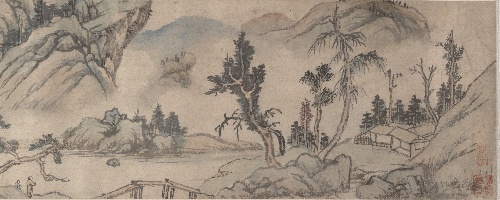
Title: 明  莫是龍 書畫  卷|Landscape
Artist: Mo Shilong|Unidentified artist
Artist bio: Chinese, 1537–1587|
Date: early 20th century, spurious date of 1577
Object type: Handscroll
Classification: Paintings
Medium: Handscroll; ink and color on paper
Culture: China
Dimensions: Image: 8 5/16 x 31 7/8 in. (21.1 x 81 cm)
Department: Asian Art
Credit line: Bequest of John M. Crawford Jr., 1988
Accession year: 1989
Repository: Metropolitan Museum of Art, New York, NY
Tags: Landscapes